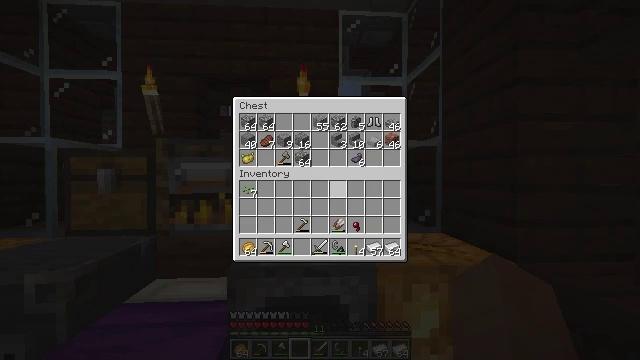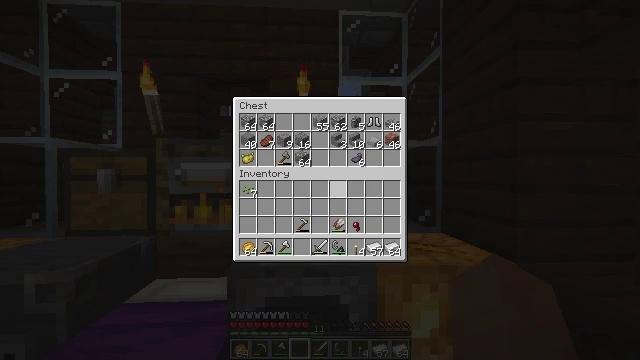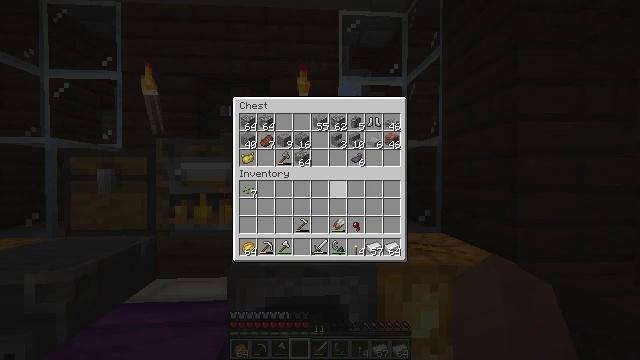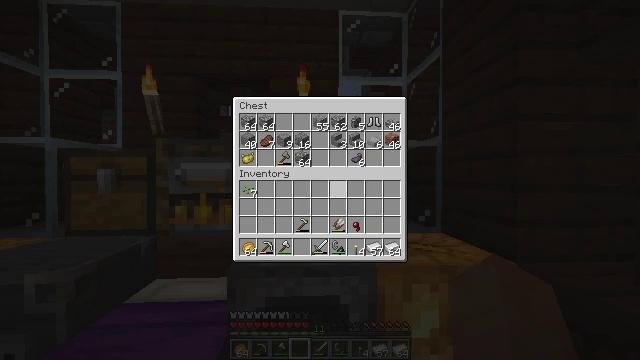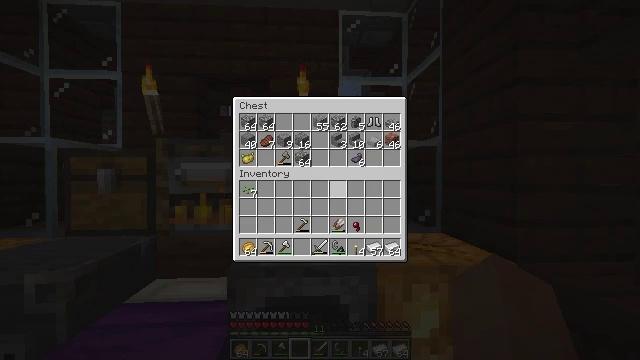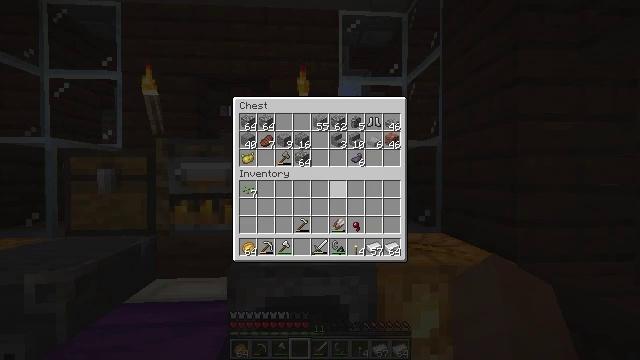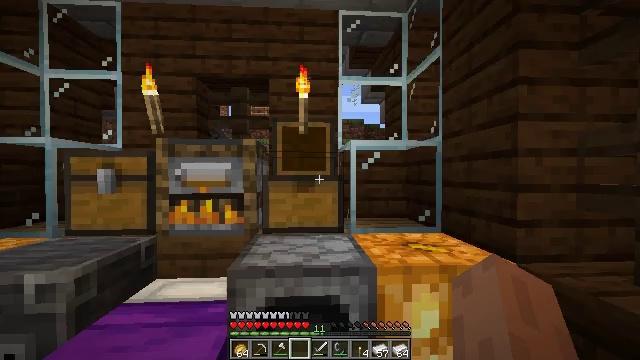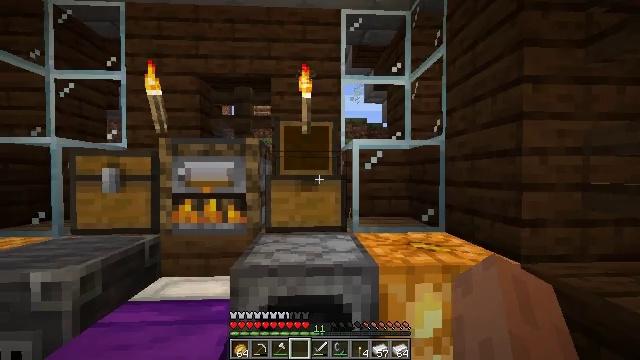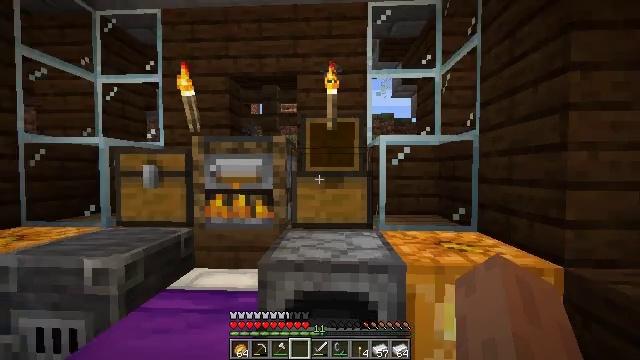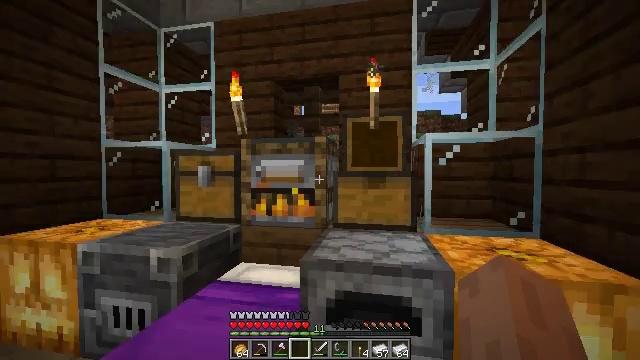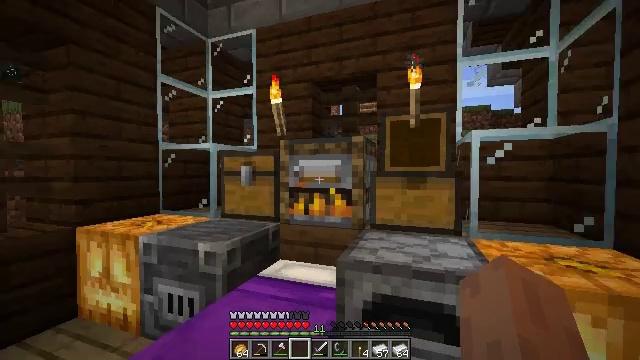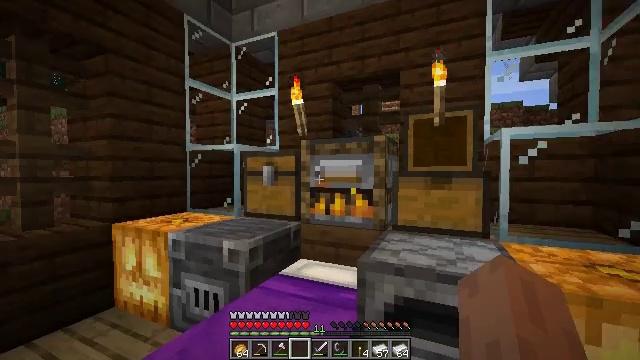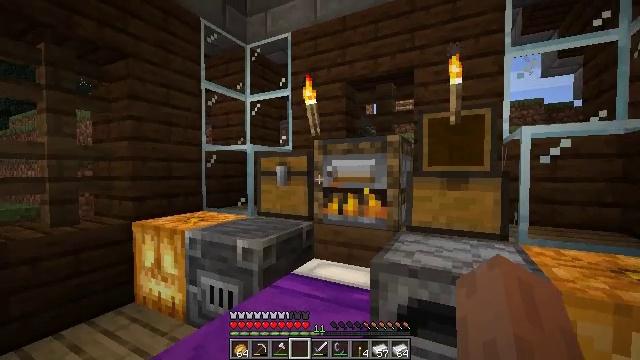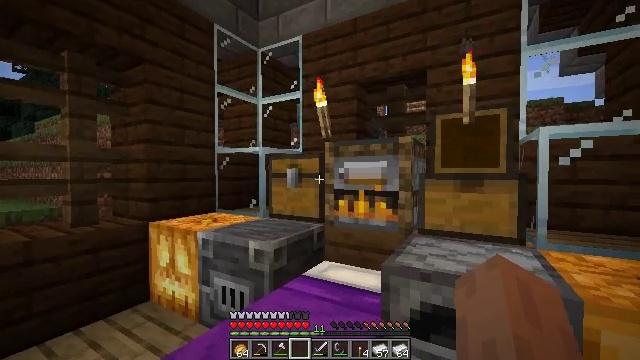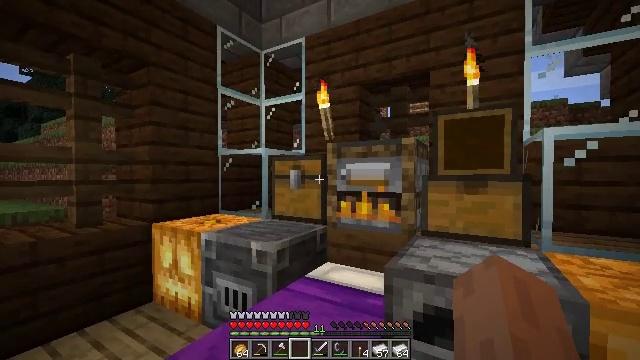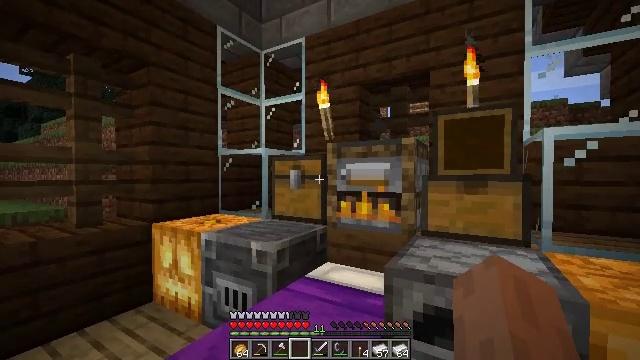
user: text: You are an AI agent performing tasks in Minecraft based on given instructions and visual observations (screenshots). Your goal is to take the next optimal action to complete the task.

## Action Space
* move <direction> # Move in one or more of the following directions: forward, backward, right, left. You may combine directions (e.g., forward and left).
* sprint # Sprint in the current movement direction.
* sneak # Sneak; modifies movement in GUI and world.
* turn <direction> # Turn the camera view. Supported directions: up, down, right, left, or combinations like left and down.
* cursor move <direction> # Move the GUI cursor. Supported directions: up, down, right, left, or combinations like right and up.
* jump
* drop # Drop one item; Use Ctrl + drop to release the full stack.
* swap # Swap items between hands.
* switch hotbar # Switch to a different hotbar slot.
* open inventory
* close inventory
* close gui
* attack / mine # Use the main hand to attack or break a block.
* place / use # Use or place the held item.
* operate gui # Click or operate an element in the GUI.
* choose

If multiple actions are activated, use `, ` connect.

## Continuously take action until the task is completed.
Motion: motion action
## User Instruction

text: Break the dirt block.
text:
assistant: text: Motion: no_op
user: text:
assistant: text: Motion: no_op
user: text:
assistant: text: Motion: no_op
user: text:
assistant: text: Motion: no_op
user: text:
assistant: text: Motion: no_op
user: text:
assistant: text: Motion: no_op
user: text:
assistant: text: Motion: close gui
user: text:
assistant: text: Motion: turn left
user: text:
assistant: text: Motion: turn left
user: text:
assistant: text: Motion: turn left
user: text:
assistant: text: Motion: turn left
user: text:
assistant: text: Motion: turn left
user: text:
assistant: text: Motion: turn left
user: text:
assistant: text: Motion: no_op
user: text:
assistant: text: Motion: no_op
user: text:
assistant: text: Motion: no_op
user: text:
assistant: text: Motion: no_op
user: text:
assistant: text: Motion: no_op
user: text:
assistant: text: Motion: no_op
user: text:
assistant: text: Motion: no_op
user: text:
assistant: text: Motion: use / place
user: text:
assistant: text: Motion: use / place
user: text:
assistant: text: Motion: use / place
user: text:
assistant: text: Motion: no_op
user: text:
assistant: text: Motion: no_op
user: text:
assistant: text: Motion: open gui
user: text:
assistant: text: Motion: no_op
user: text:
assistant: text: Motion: no_op
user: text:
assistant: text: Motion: no_op
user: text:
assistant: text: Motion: no_op